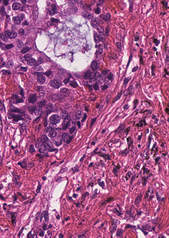
Tumor epithelial tissue: yes
Tumor-associated stroma tissue: yes
Normal tissue: no